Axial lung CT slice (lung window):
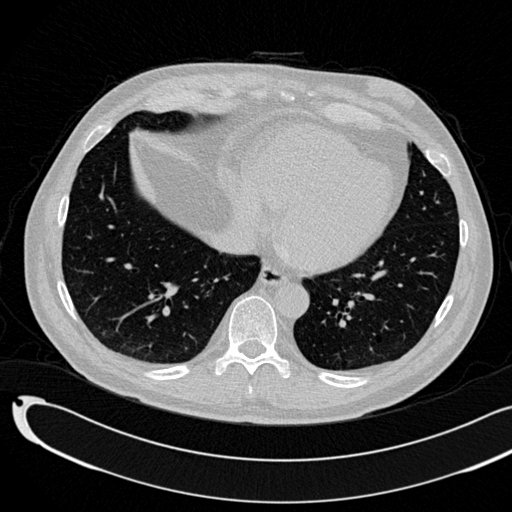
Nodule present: no